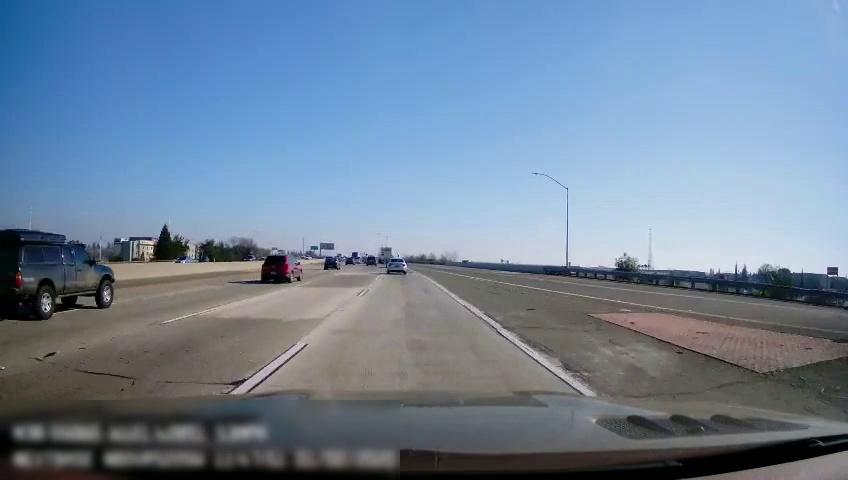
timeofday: Day
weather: Sunny
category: Drivable Space
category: Vehicles | SUV
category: Vehicles | SUV
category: Vehicles | SUV
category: Vehicles | SUV
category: Vehicles | Car
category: Vehicles | Car
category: Vehicles | SUV
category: Vehicles | SUV
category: Vehicles | Truck
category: Lanes | Alternate Lane
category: Lanes | Alternate Lane
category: Lanes | Alternate Lane
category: Lanes | Current Lane
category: Lanes | Current Lane
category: Lanes | Alternate Lane